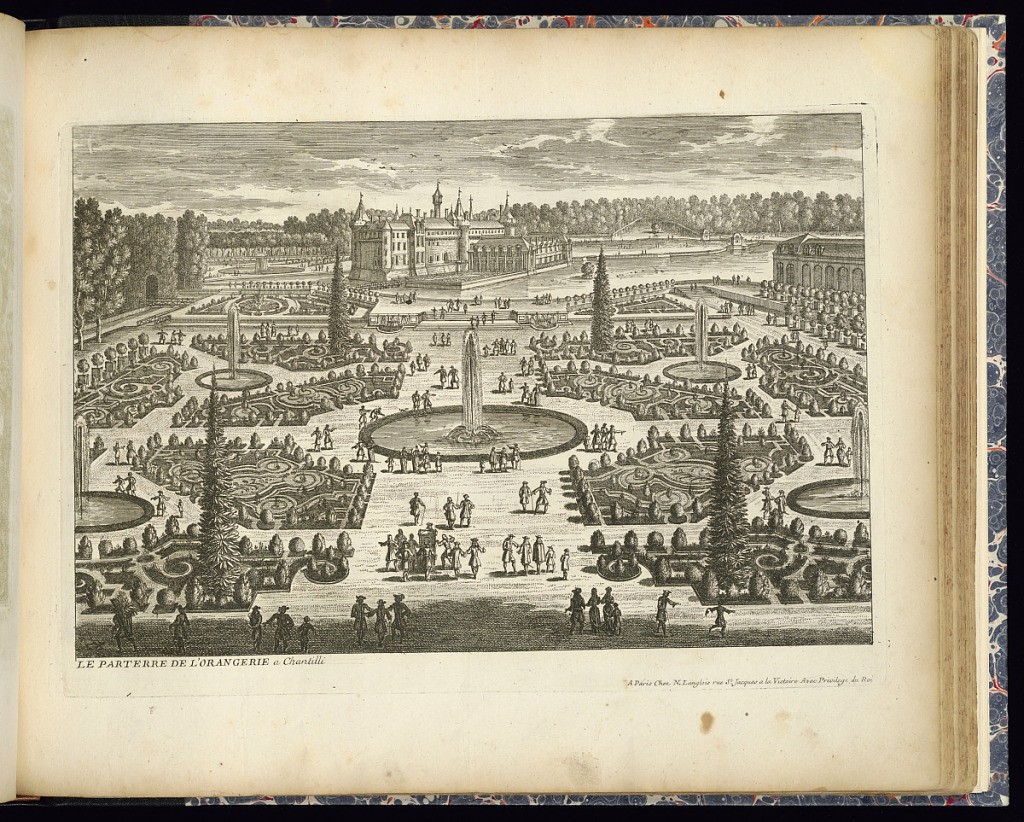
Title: LE PARTERRE DE L’ORANGERIE a Chantilli
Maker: Adam Perelle, French, 1638 – 1695
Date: late 17th century
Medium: Etching on laid paper
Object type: Print
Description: View of the parterre planting in the grounds at Chantilly with circular basins and fountains. Chateau in the background with pond/ canal to the right. Figures throughout the grounds. The plate is titled.